Question: I need help with my layout where I want to use the bootstrap css framework.
This is my layout so far:

(I've zoomed out to make clear what I mean)
This is my html markup:
'''
<div class="row">
<div class="span6">
<p>Data .....</p>
</div>
<div class="span6">
<div id="iframe">
</div>
</div>
</div>
<div class="row">
<div class="span6">
<p>Data ....</p>
</div>
</div>
<div class="row">
<div class="span6">
<p>Data ....</p>
</div>
</div>
<div class="row">
<div class="span6">
<p>Data ....</p>
</div>
</div>
'''
On the left of the page I want to show data and on the right I want to show an iframe in that image.
(When you click on a link in the left section it will load on the right)
But the data on the left only starts at the end of the image.
Does anyone know how I can fix this?
Niels
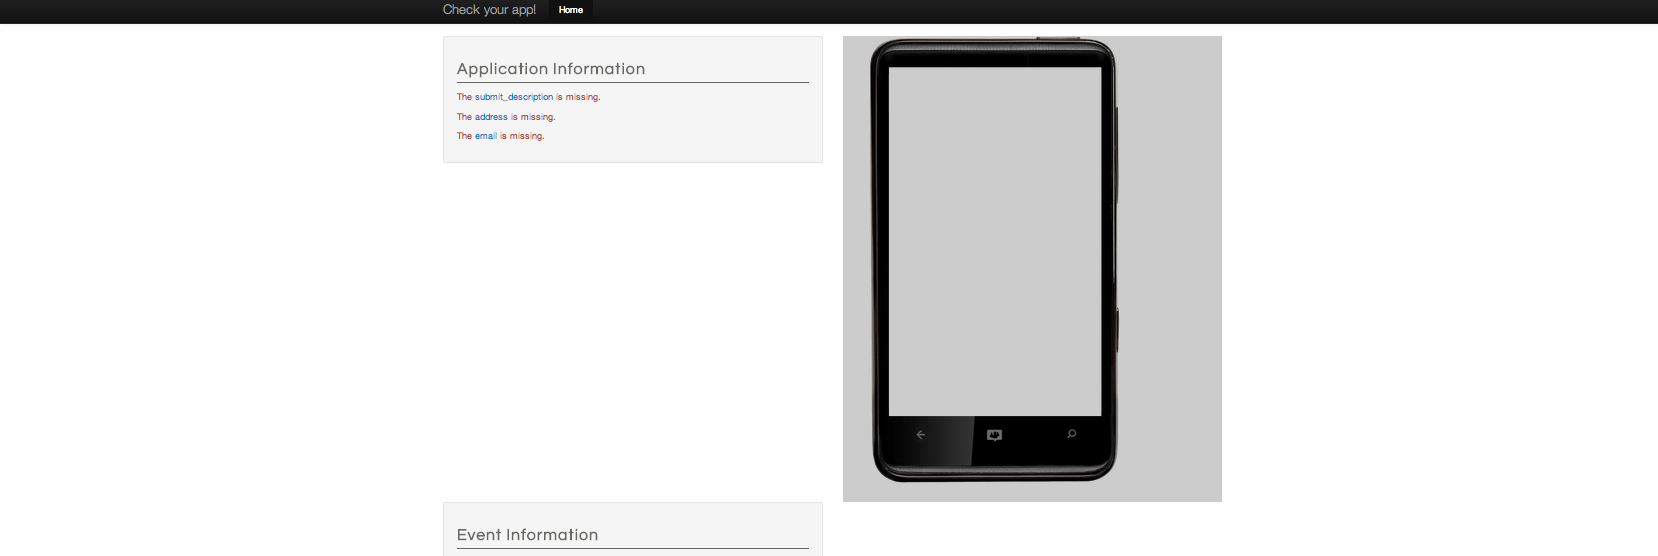
Answer: You might want to use this structure if I understand well what you want to do:
'''
<div class="row">
<div class="span6">
<div class="row">
<div class="span12">
<p>Data ....</p>
</div>
<div class="span12">
<p>Data ....</p>
</div>
<div class="span12">
<p>Data ....</p>
</div>
</div>
</div>
<div class="span6">
<div id="iframe">
data
</div>
</div>
</div>
'''
What I am doing here is to create to rows of 6(half layout), and in the left one create rows of 12 (total layout), so it will use the whole left column.
Cheers,
Rafa